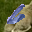
Label: 6